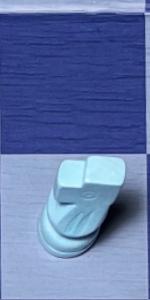
Label: Knight_White